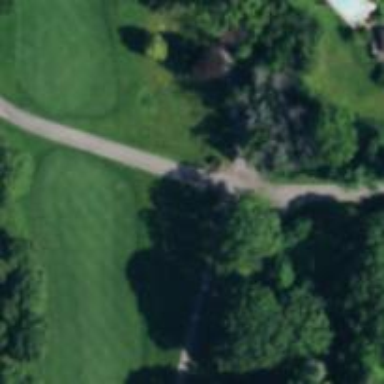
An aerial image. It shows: Golf cartpath that is also road path.